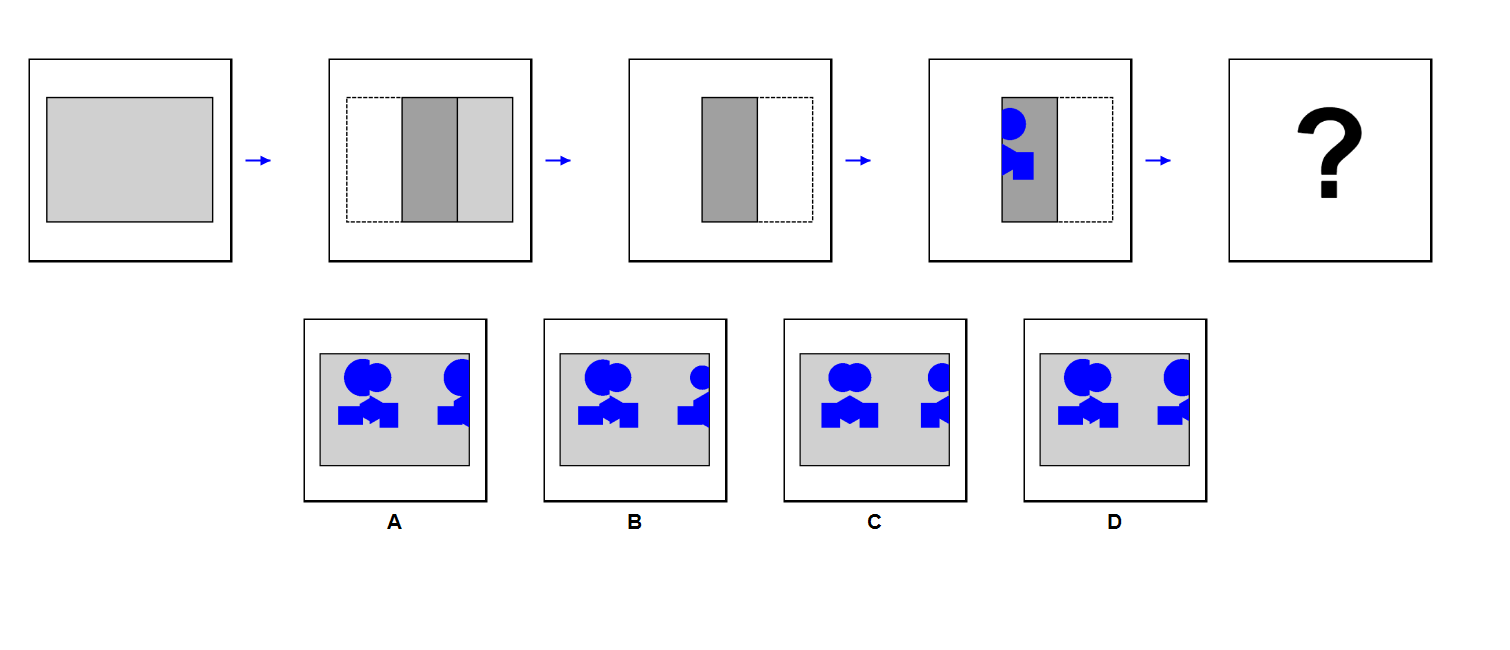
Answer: C